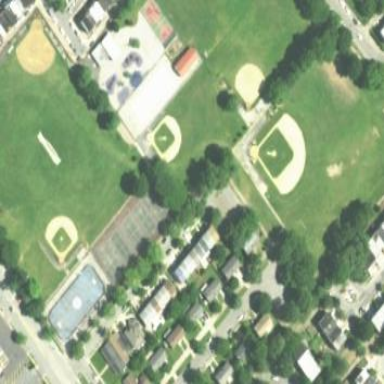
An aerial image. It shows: Baseball pitch for leisure land.